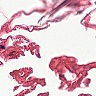
Metastatic tissue present: no